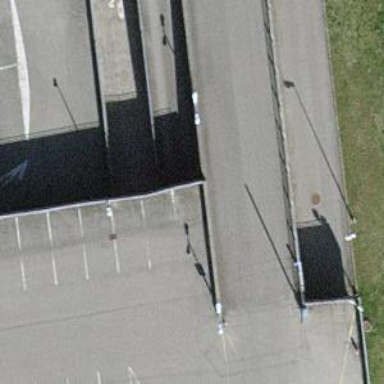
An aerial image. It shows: Parking aisle designated as service road.